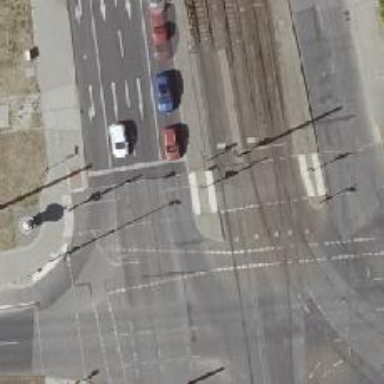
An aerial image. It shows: Footway located on traffic island.